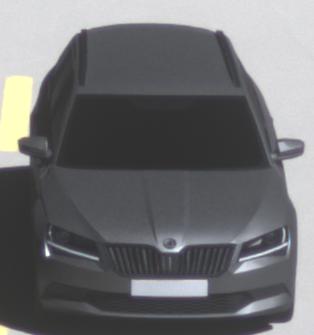
Make: Skoda
Model: Superb Combi 1.4 TSI
Detailed model: Superb (III) Combi
Model produced from: 2015/09
Model produced until: 2018/06
Doors: 5
Color: gray
Road condition: dry road
Daytime: morning or afternoon
Contrast: high contrast